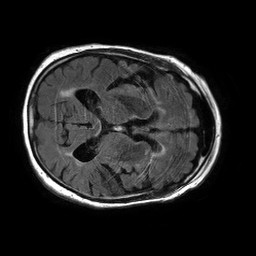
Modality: FLAIR
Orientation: axial
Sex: female
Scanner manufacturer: philips
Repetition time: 11 s
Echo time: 0.125 s